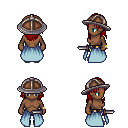
a pixel art fantasy rpg character, female body template, human, dark skin, overskirt, gold greaves, red long hairstyle, chain helm, bracelets, white slippers, dagger, four views (front, back, left, right), 2x2 character sprite sheet, small pixel art, hard edges, no anti-aliasing